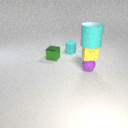
small purple rubber sphere below small yellow rubber cube